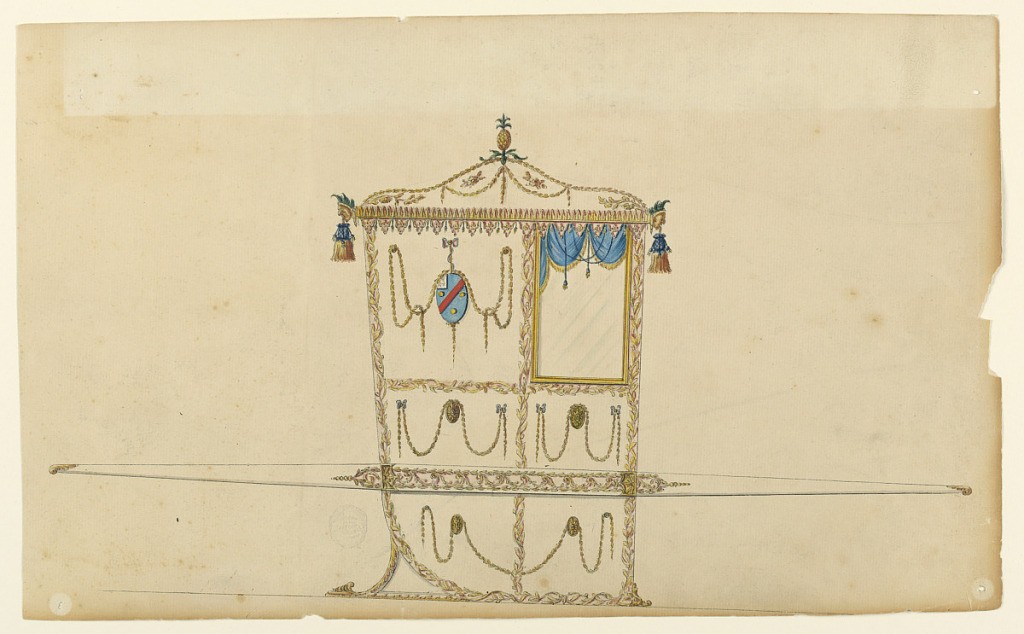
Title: Design for a Sedan Chair
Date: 1775–80
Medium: Brush and yellow, brown, blue, purple, rose, and other colors of watercolor, pen and Chinese ink on paper
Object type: Drawing
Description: Shown in profile turned toward right with one bar. A pineapple stands on top of the vaulted roof which is decorated with festoons and other floral ornaments. It is bordered by rows of leaves. Masks are at the corners from which the tassels hang. The panels are framed by intertwined branches. That beside the window shows an ovoid with a coat of arms hanging between festoons from a bow knot; azure bandlet sinister scarlet between three bezants 1, 2 a gyron white, ermine. Garlands dragging over disks decorated the other panels. The bar shows and oblong somewhat broader than the chair; it is framed by garlands and contains a "running dog" of leaves.